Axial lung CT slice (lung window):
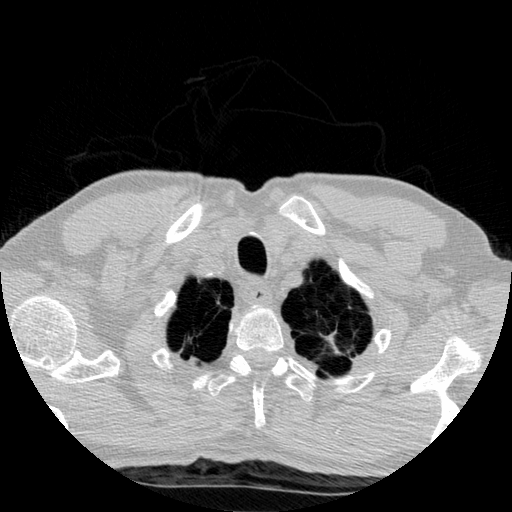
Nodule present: no